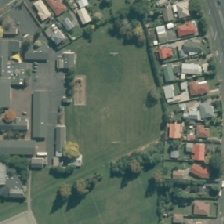
Land cover: urban_parkland